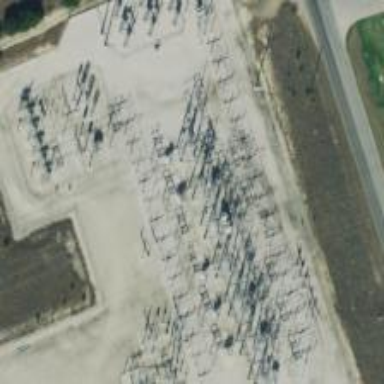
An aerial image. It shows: Switch for power supply.